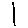
Label: line